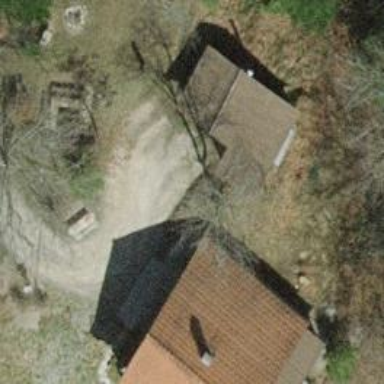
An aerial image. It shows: Isolated dwelling in remote location.